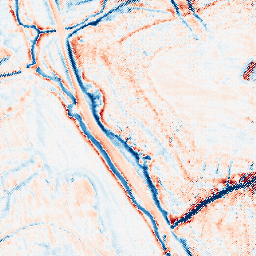
Category: multiscale
Decomposition family: dog_multiscale
Decomposition parameters: sigma_ratio: 1.6
n_scales: 4
base_sigma: 0.5
Upsampling method: regularized
Upsampling parameters: scale: 4
lambda_reg: 0.1
Upsampling scale: 4